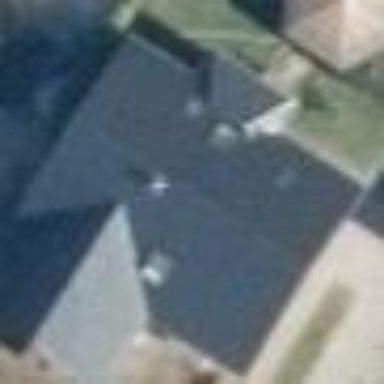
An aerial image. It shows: Residential building with gabled roof.